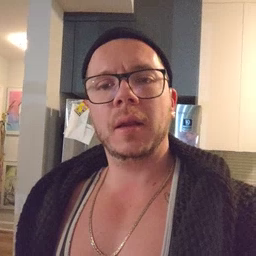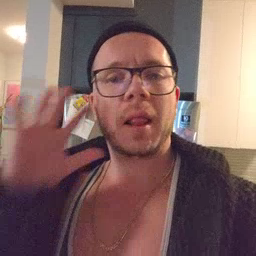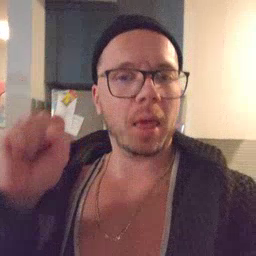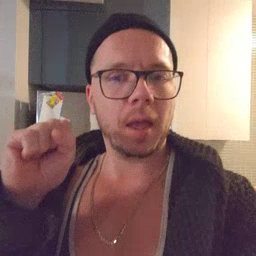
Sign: loud